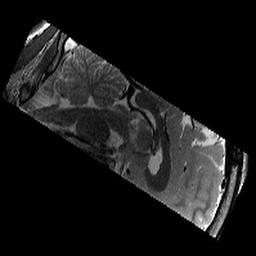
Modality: T2w
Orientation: sagittal
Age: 13
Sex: male
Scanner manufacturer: siemens
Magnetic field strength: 3 T
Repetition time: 9.23 s
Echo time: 0.067 s